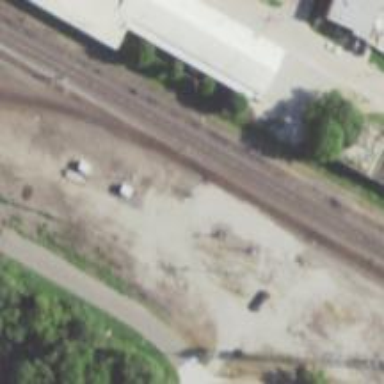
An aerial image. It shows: Junction on the railway.